Question: I'm using PNG images with transparency in my game and no matter what I do the edges of them get all grainy looking.
I have tried setting the following in my activity with no luck:
getWindow().setFlags(WindowManager.LayoutParams.FLAG_DITHER, WindowManager.LayoutParams.FLAG_DITHER);
Is there anything I can do in Photoshop or in my game to overcome this. Please see the image here:

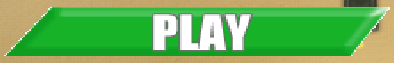
Answer: It looks like your image is too low a resolution and the edges are not tidy, there is some white left over from when you deleted the background.
Open the image in photoshop, zoom right in and fix your edges. Probably best to redraw and resize again for the screen you are using.